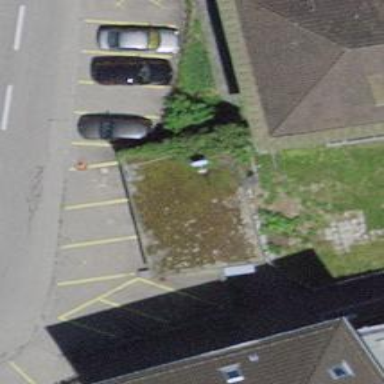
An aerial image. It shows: Group of garages.